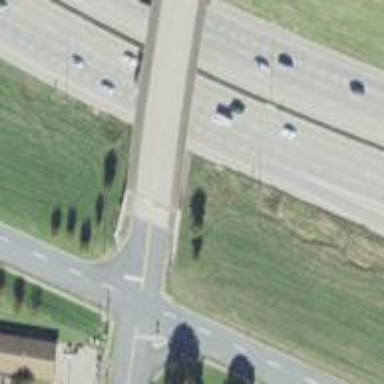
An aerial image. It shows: Unclassified road on beam bridge.